Question: Say we have a string "bread", I want to get all prefixes and suffixes of the string. The definition of it as the image below.
prefixes:
> b,br,bre,brea
suffixes:
> read,ead,ad,d

Now I only can get the prefixes and I think it is wrong.
'''
string pattern = "bread";
var prefixes = pattern.Where(x => x.ToString().StartsWith(pattern.Substring(0, 1))).ToList();
'''
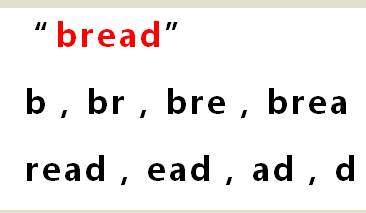
Answer: I would do it like this:
'''
string pattern = "bread";
var prefixes = Enumerable.Range(1, pattern.Length - 1)
.Select(p => pattern.Substring(0, p));
var suffixes = Enumerable.Range(1, pattern.Length - 1)
.Select(p => pattern.Substring(p, pattern.Length - p));
'''
---
If you don't need the results in a collection you might just want to use a simple for-loop as Dave Zych posted.